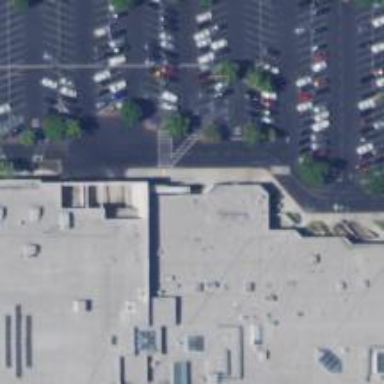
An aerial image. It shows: Supermarket.